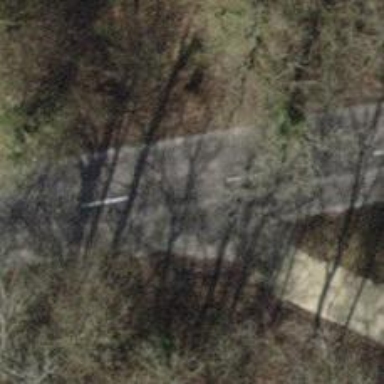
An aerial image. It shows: Tertiary road with asphalt surface.